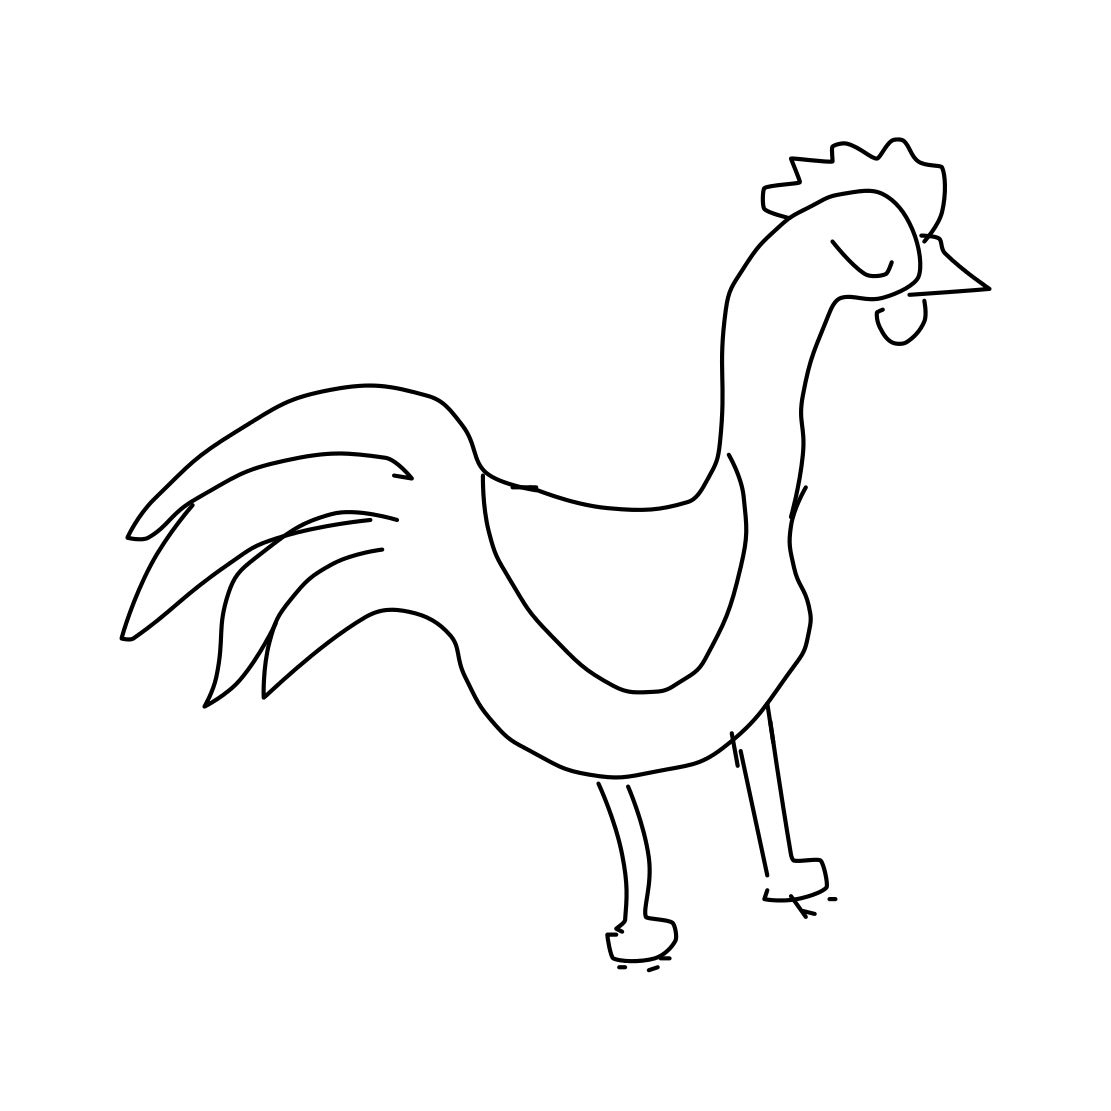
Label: rooster